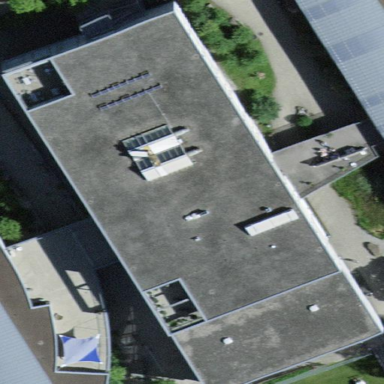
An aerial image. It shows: School building or complex.